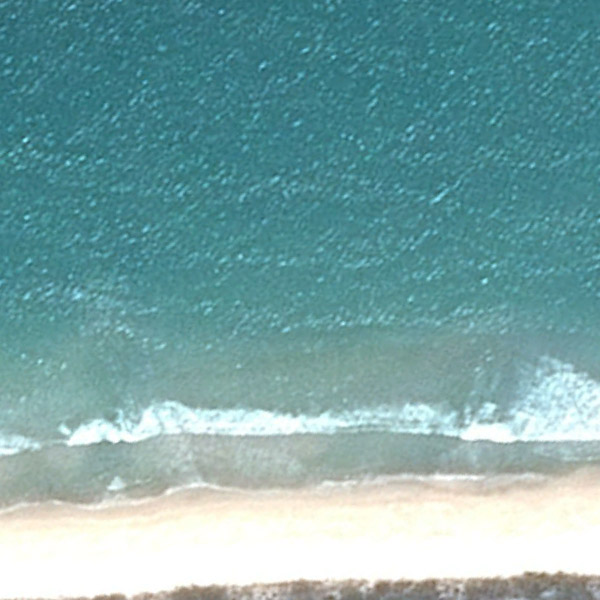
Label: Beach